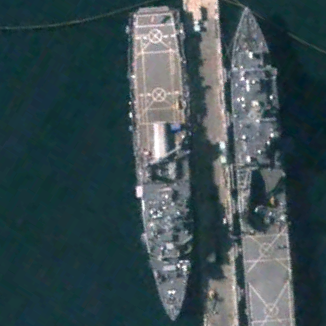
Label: combat